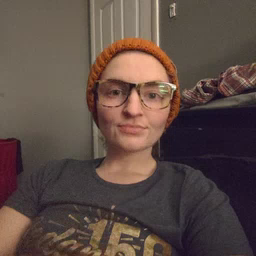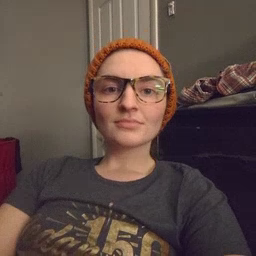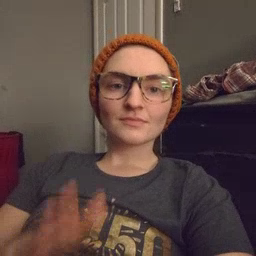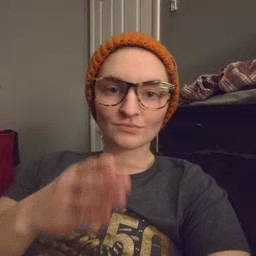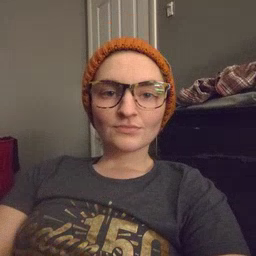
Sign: fish